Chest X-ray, PA view. Patient: 57 years old, sex M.
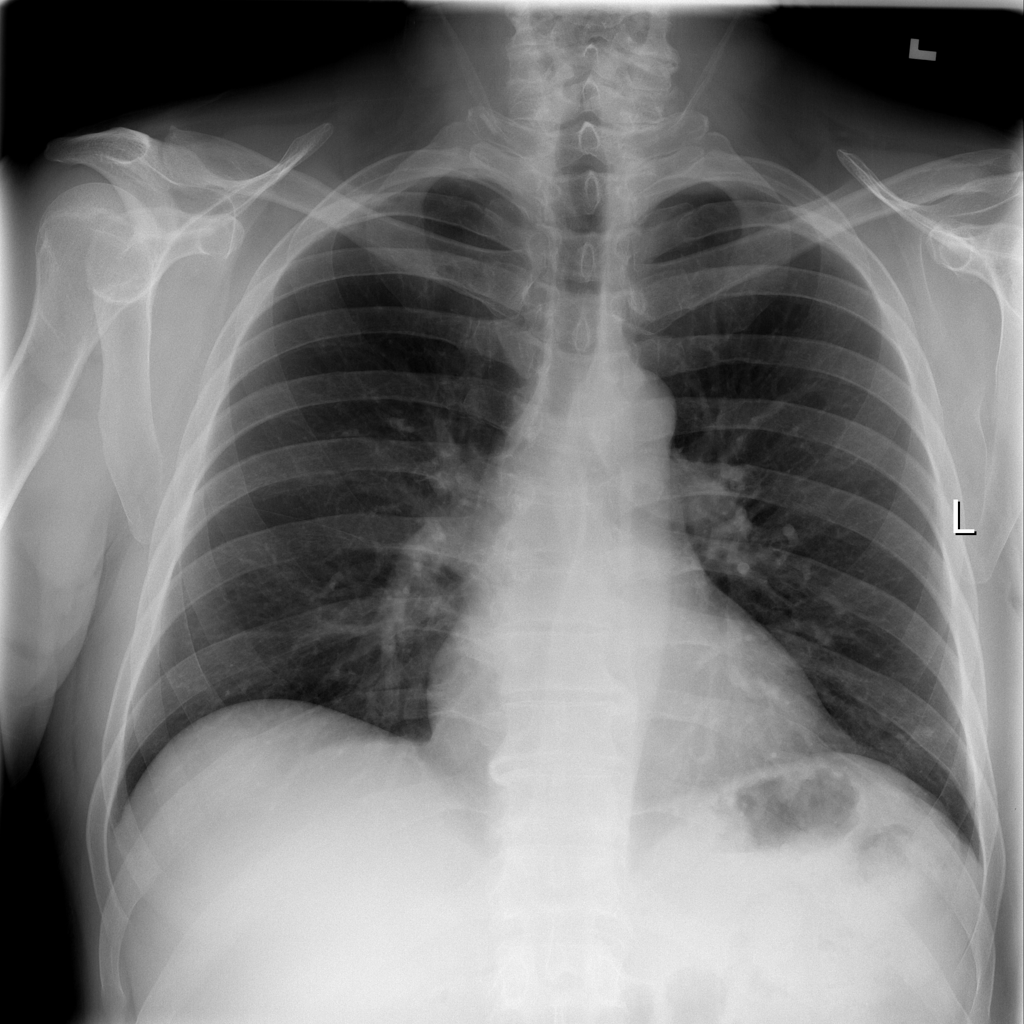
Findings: No Finding